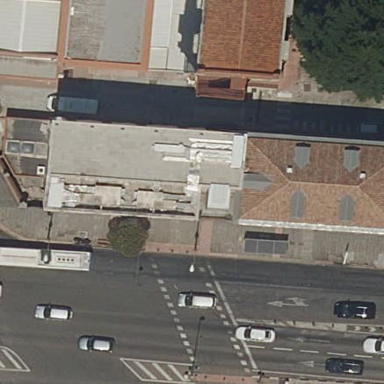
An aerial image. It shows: Hospital building.